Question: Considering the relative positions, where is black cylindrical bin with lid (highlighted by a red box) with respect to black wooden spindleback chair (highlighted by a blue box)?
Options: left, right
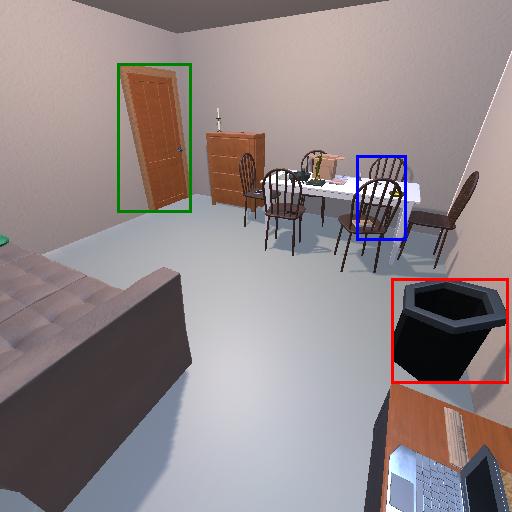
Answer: left